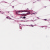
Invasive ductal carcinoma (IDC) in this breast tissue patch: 0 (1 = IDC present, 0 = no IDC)